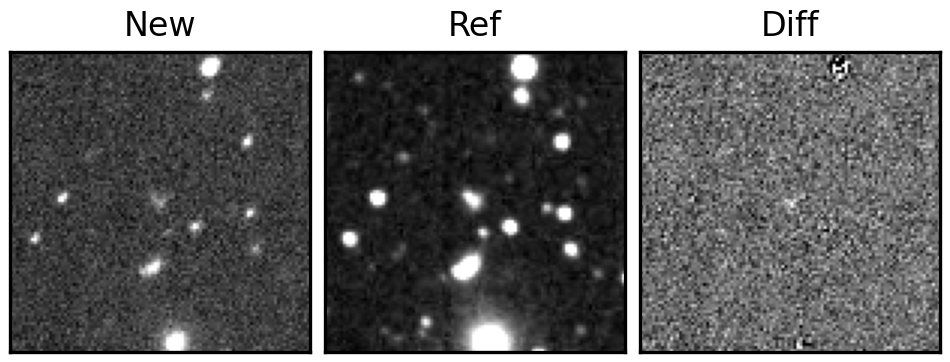
Label: real